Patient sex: M
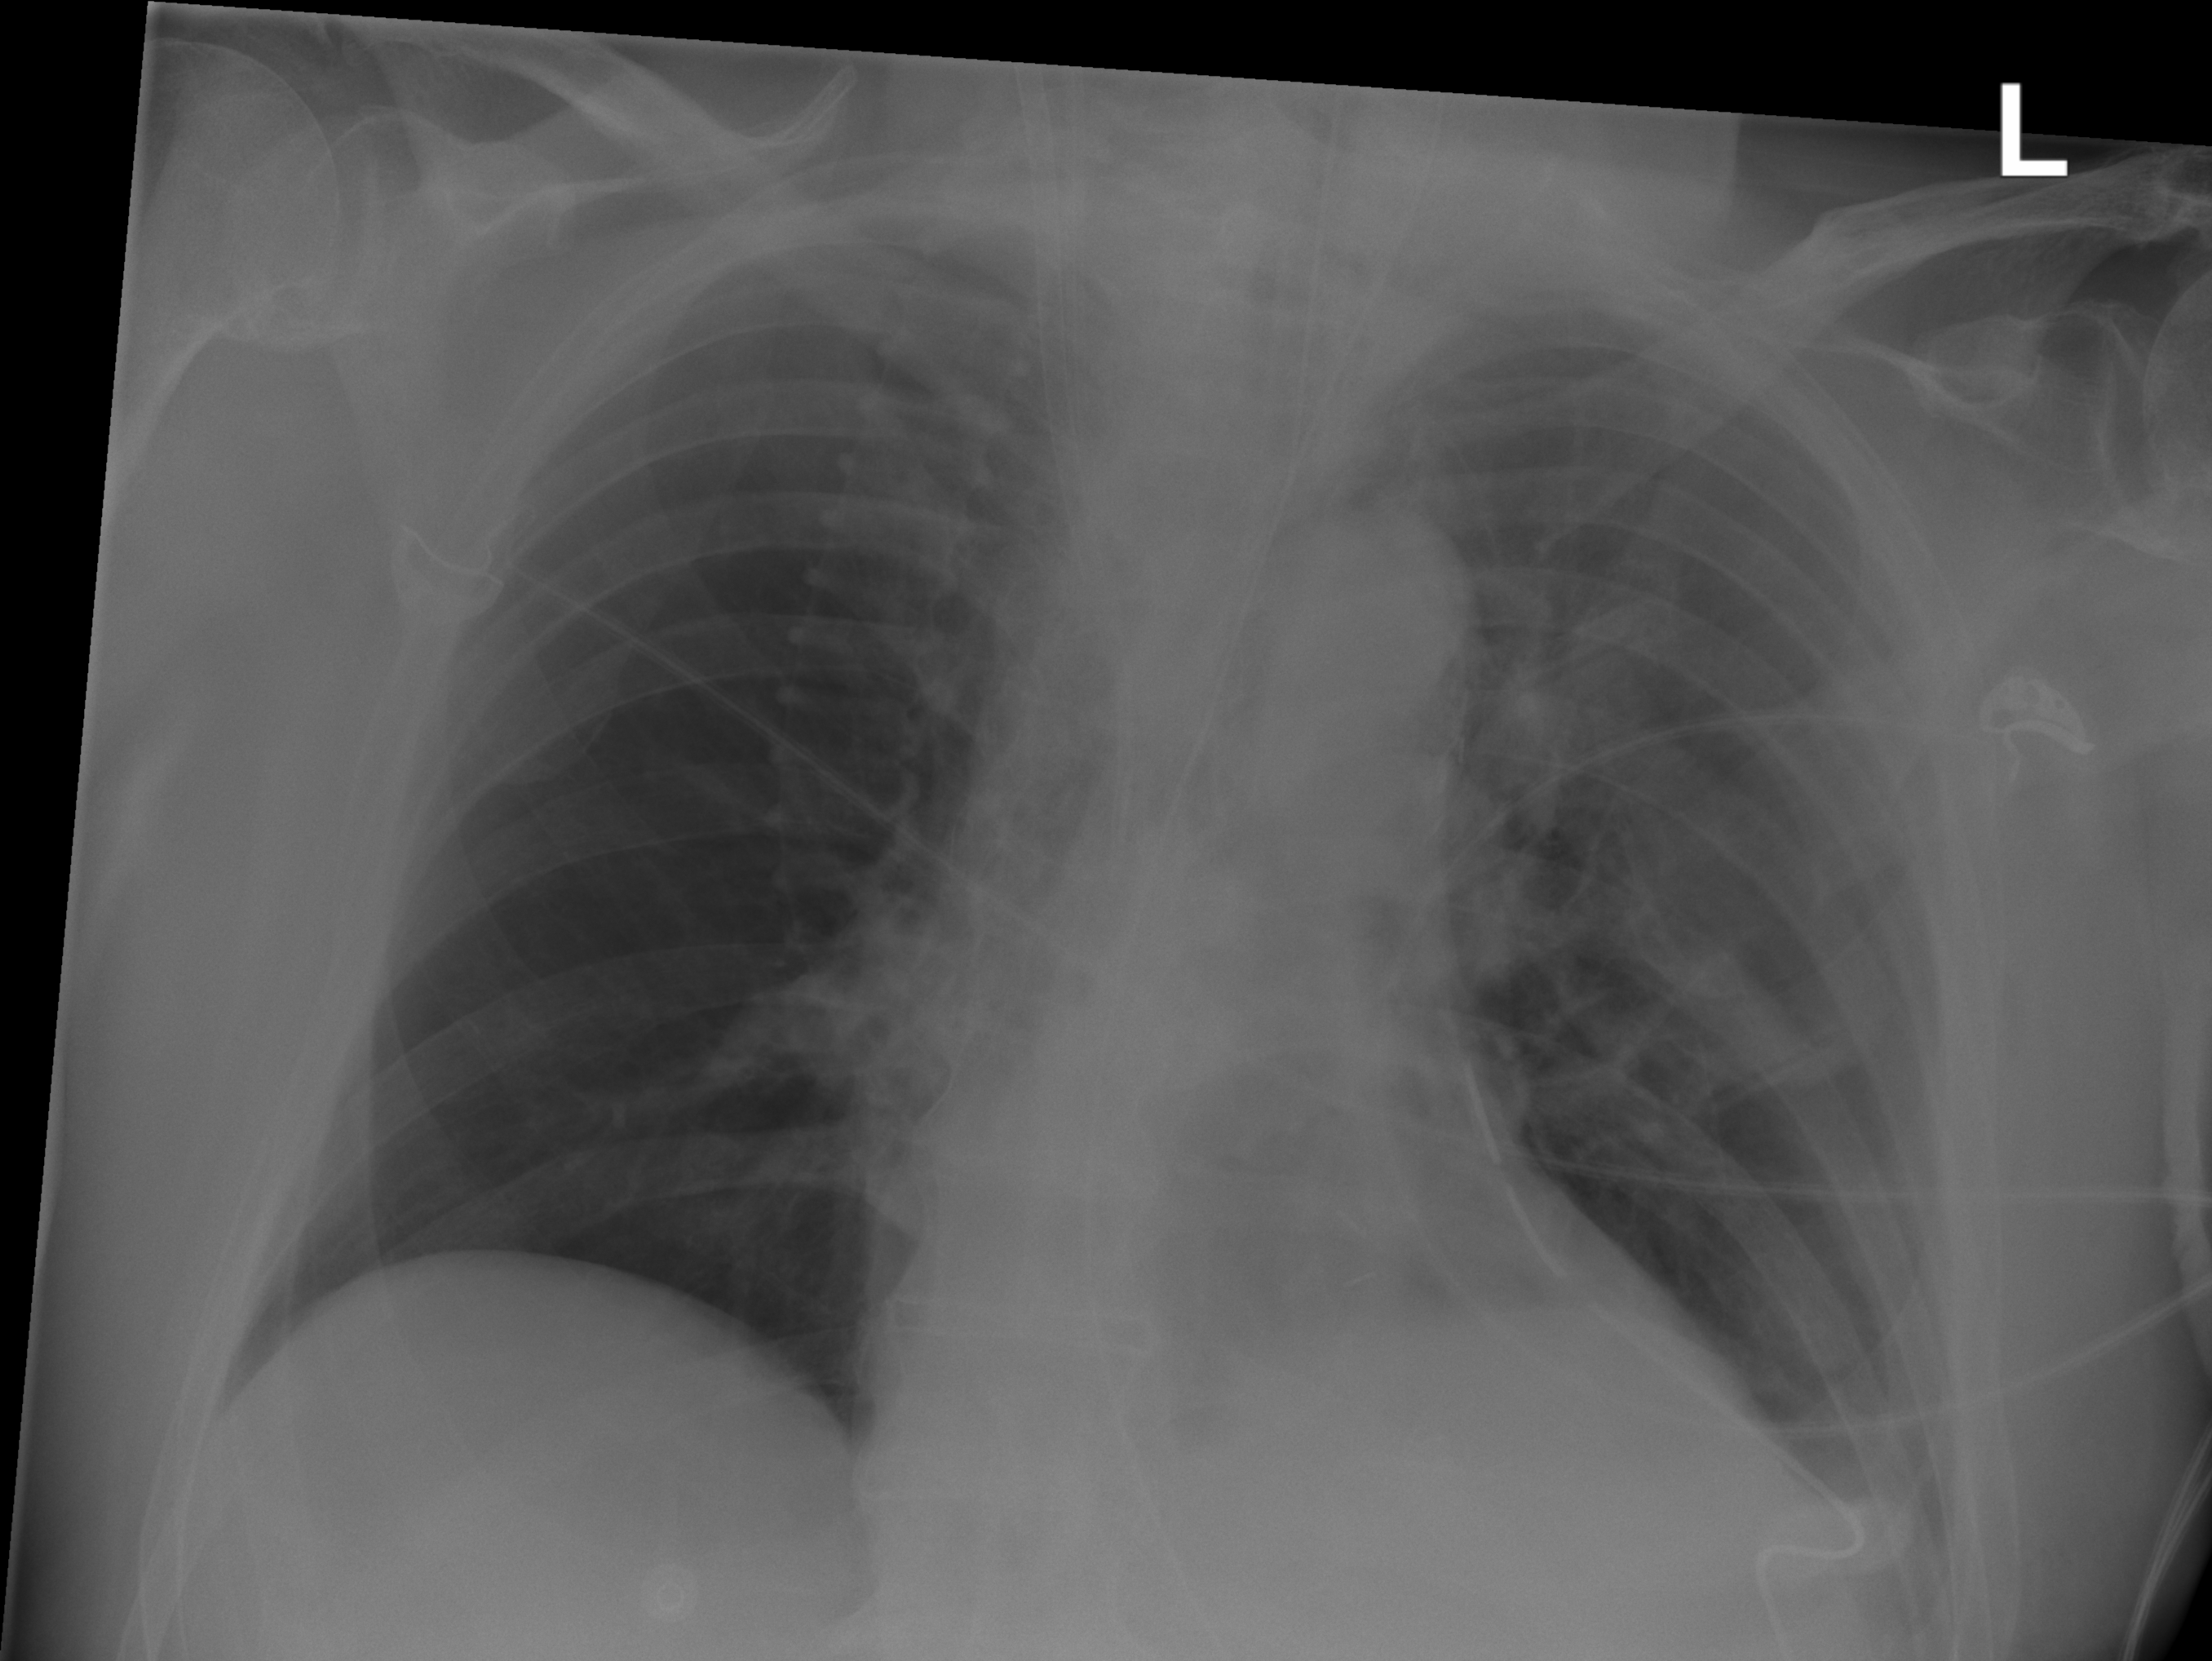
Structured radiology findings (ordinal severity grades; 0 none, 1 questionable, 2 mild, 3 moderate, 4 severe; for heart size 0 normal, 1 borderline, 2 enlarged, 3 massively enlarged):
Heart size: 0
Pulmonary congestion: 0
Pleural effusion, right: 0
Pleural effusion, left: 0
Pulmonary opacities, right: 0
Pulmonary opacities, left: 0
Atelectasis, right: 0
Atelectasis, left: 1